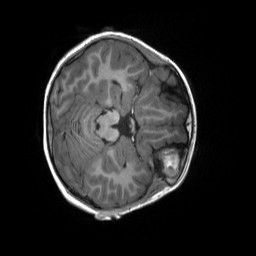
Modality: T1w
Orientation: axial
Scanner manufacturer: siemens
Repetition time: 2.3 s
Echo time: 0.00229 s